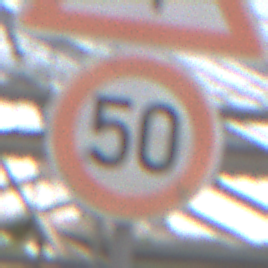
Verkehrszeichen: Geschwindigkeit50
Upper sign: FlugbetriebLinks
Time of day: Midday
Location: Roofed (Special)
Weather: Overcast
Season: NotSpecified
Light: Natural